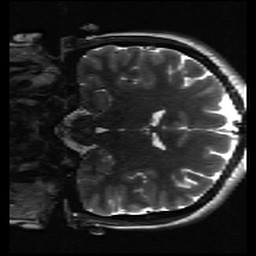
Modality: inplaneT2
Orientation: coronal